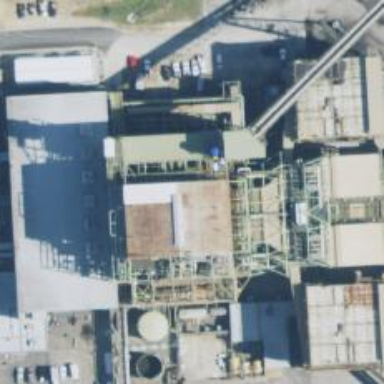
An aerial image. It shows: Steam turbine generator.